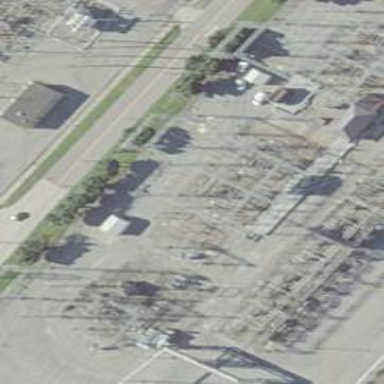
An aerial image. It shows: Switch for power supply.